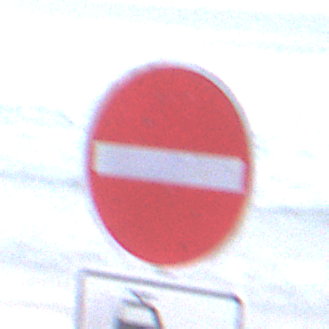
Verkehrszeichen: VerbotDerEinfahrt
Zusatzzeichen unten: MehrspurigeFahrzeugeFrei6
Umgebung: Outdoor, Beach
Tageszeit: SunriseSunset
Wetter: Overcast
Licht: Natural
Jahreszeit: NotSpecified
Kontrast: LowContrast